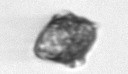
Label: Kryptoperidinium_triquetrum